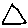
Label: triangle